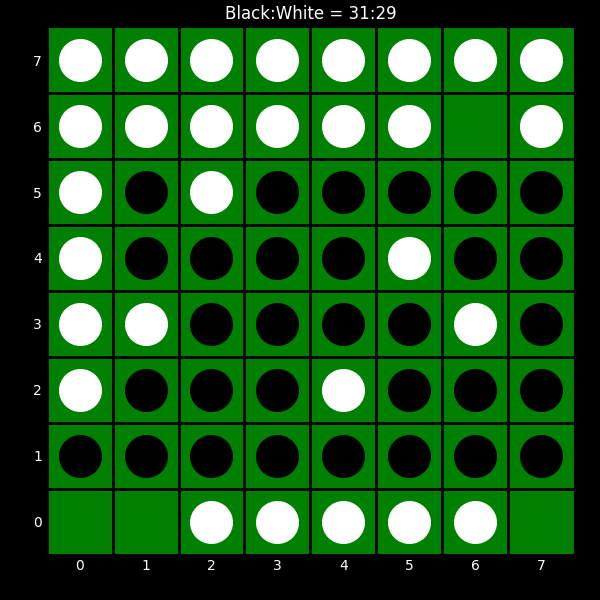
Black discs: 31
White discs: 29